Field crop: tomato
Growth stage: 2
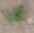
Species: solanum